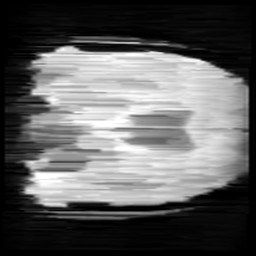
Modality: minIP
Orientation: coronal
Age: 13
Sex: male
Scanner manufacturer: siemens
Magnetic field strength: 3 T
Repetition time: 0.027 s
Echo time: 0.02 s